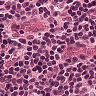
Metastatic tissue present: no